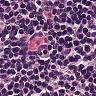
Metastatic tissue present: no